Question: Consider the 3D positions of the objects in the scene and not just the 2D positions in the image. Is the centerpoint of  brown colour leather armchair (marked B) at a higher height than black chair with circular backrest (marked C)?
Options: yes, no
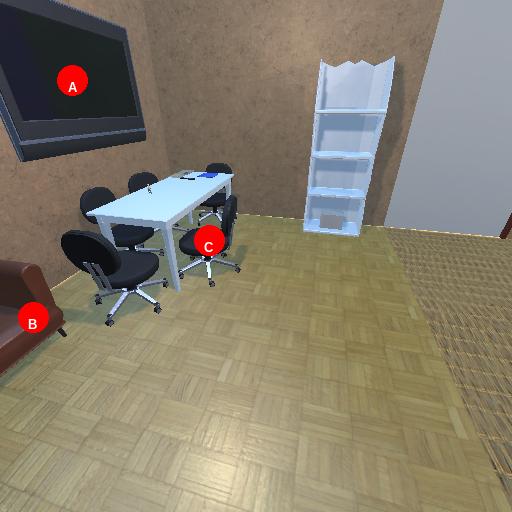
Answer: yes